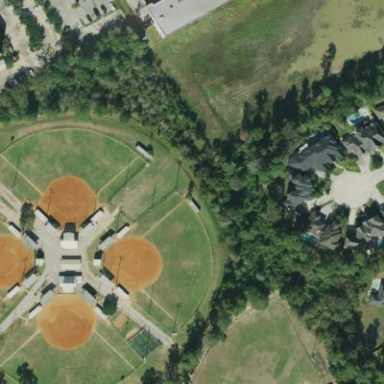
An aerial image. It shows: Baseball pitch for leisure land.